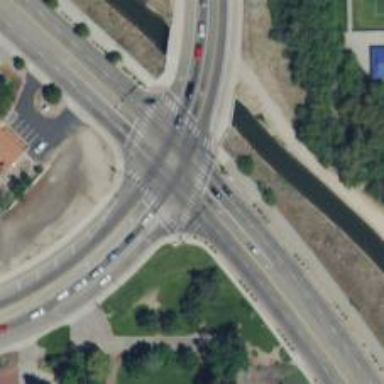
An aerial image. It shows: Crossing road.